Question: I'm plotting some data in this way:
'''
plt.plot(x, data['Coherence'], color='b', marker='.', linestyle='solid', mfc='none', mec='b')
plt.xlabel("Number of Topics")
plt.ylabel("Coherence score")
plt.legend("coherence_values", loc='best')
plt.show()
'''
And the output (correct) is:

That is almost what I would like, but behind the markers, I can still see part of the line.
There is a way to get a result like this?
<URL>
Thank you!
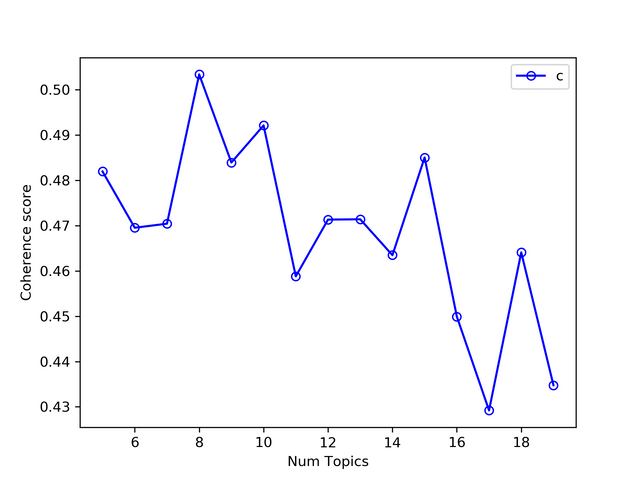
Answer: You can set the 'markerfacecolor' parameter to "white" to obtain the desired result.
For instance:
'''
import matplotlib.pyplot as plt
import numpy as np
plt.plot(np.random.randn(10), color='b', marker='.', linestyle='solid', mfc='none', mec='b', markersize=24, markerfacecolor='white')
'''
Yields the following figure:
<URL>